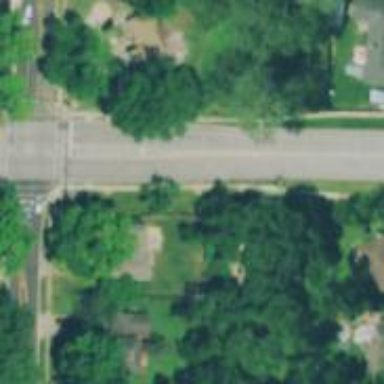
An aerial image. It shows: Road with dash markings.